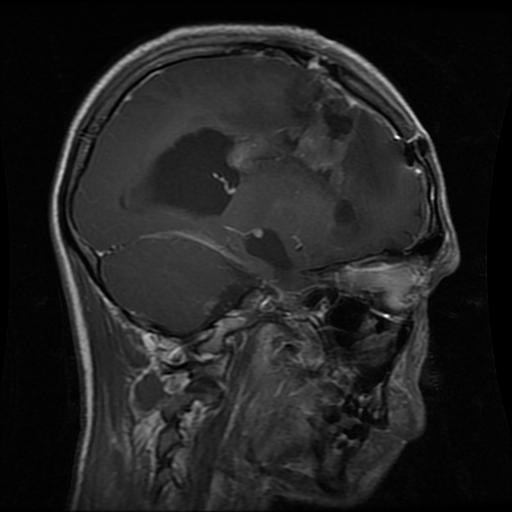
Label: glioma